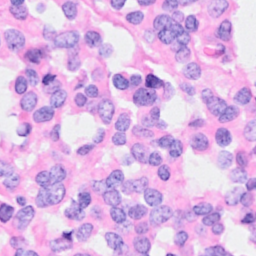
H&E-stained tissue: Breast